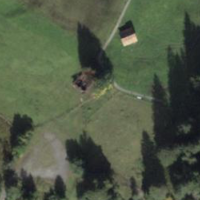
EUNIS habitat code: 24
Species observed at this site:
Stellaria graminea